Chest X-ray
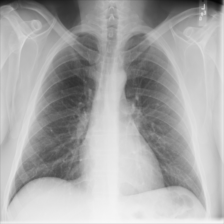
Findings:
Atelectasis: negative
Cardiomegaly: negative
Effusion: negative
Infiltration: negative
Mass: negative
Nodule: negative
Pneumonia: negative
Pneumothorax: negative
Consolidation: negative
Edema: negative
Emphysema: negative
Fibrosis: negative
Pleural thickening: negative
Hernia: negative